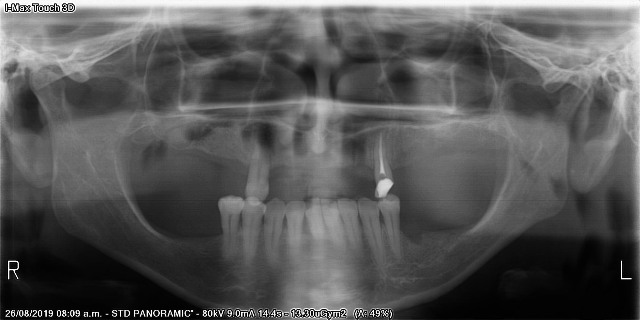
adult